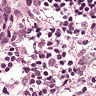
Metastatic tissue present: yes